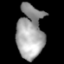
Tissue: lung
Cell type: Epithelial cells
Senescence score: 0.1795
Nuclear area (px): 1407
Mean DAPI intensity: 158.705